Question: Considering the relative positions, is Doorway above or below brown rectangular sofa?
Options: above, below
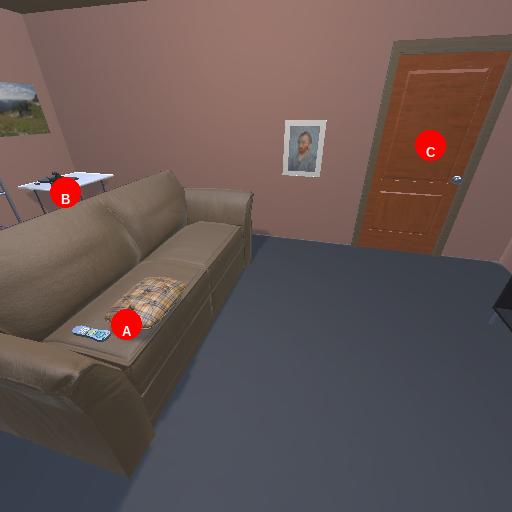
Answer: above